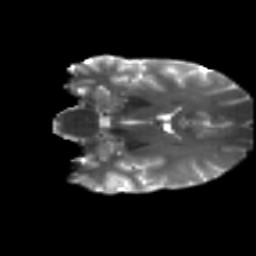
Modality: T2w
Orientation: coronal
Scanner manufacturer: siemens
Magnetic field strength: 3 T
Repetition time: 4.16 s
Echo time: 0.0806 s